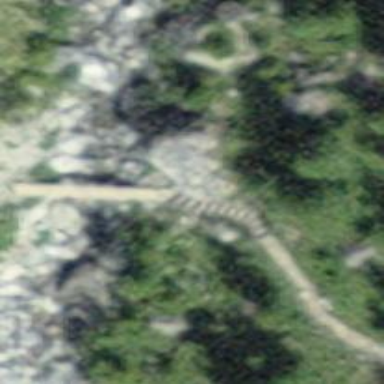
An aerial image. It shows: Path that crosses over bridge with fine gravel surface.